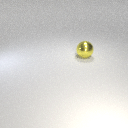
large yellow metal sphere